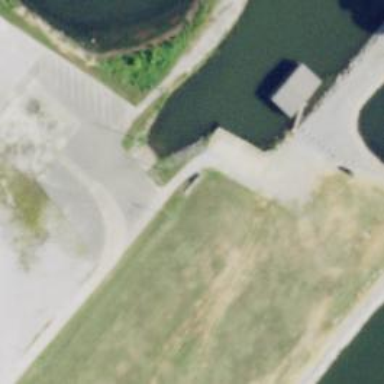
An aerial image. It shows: Slipway on leisure land.